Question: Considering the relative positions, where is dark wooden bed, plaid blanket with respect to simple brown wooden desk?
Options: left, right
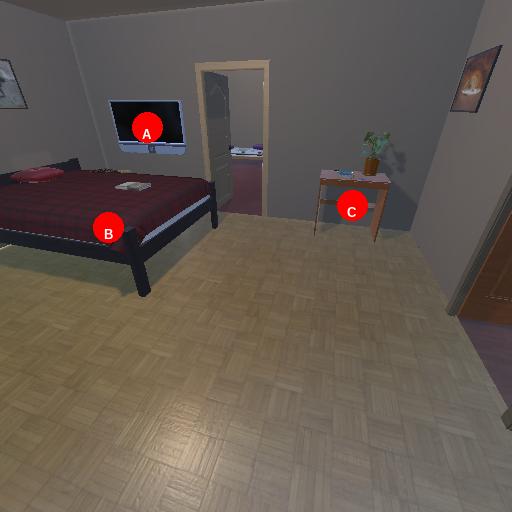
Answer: left